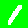
Digit: 1